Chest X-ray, AP view. Patient: 58 years old, sex F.
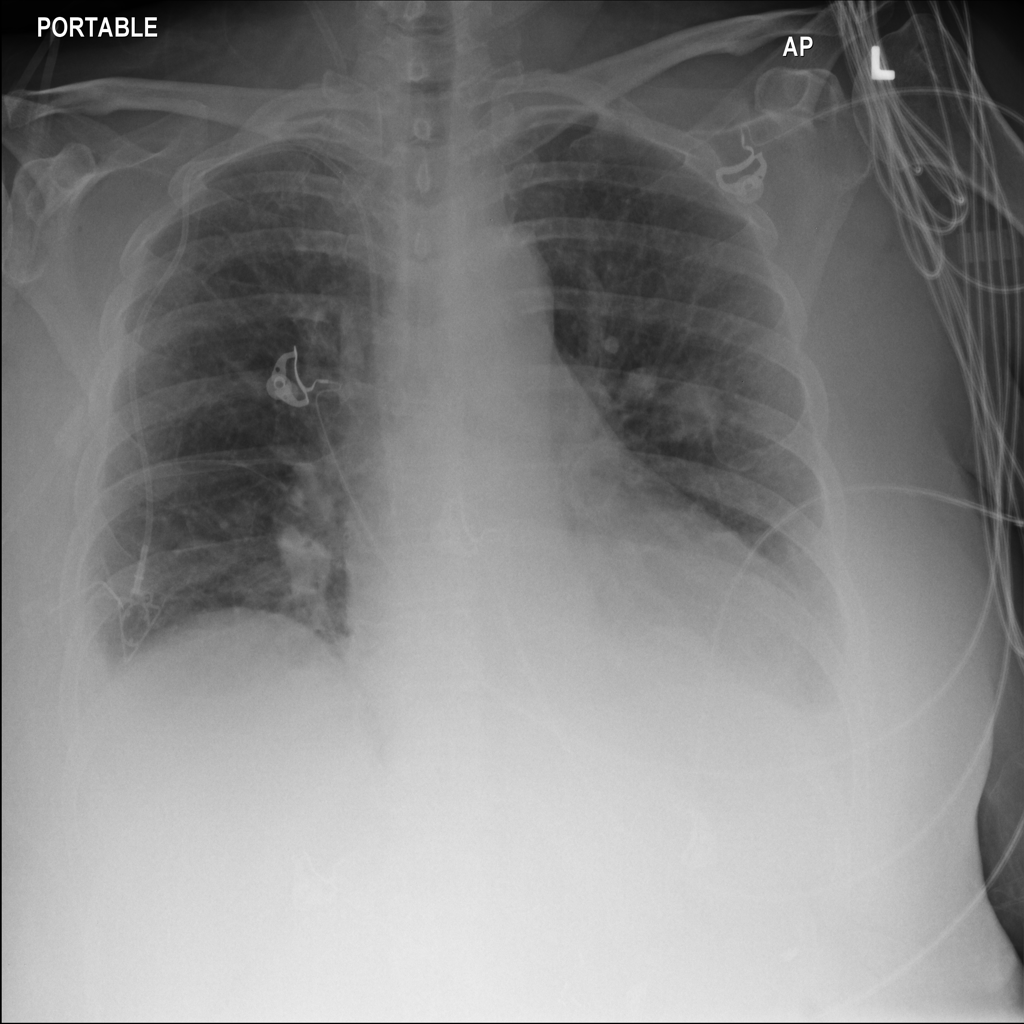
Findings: Consolidation, Effusion